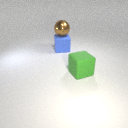
large brown metal sphere above large blue rubber cube